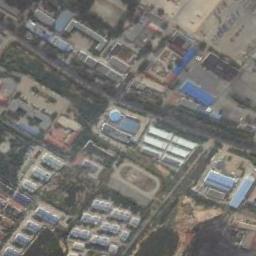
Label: industrial_area